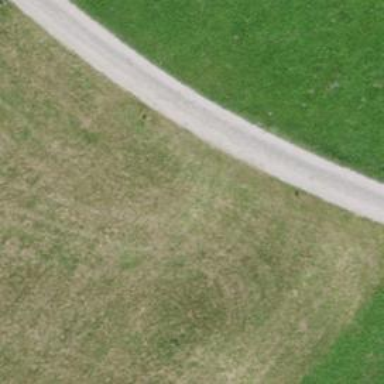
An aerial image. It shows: Track with grade1 tracktype.